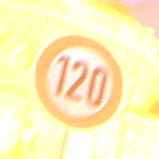
Verkehrszeichen: Geschwindigkeit120
Umgebung: Outdoor, Suburban
Tageszeit: Night
Wetter: PartlyCloudy
Licht: Artificial
Jahreszeit: NotSpecified
Kontrast: HighContrast